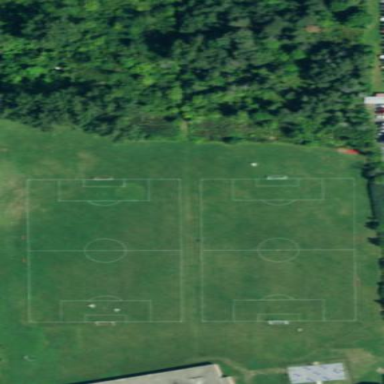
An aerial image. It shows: Multi-sport pitch with grass surface for leisure land activities.